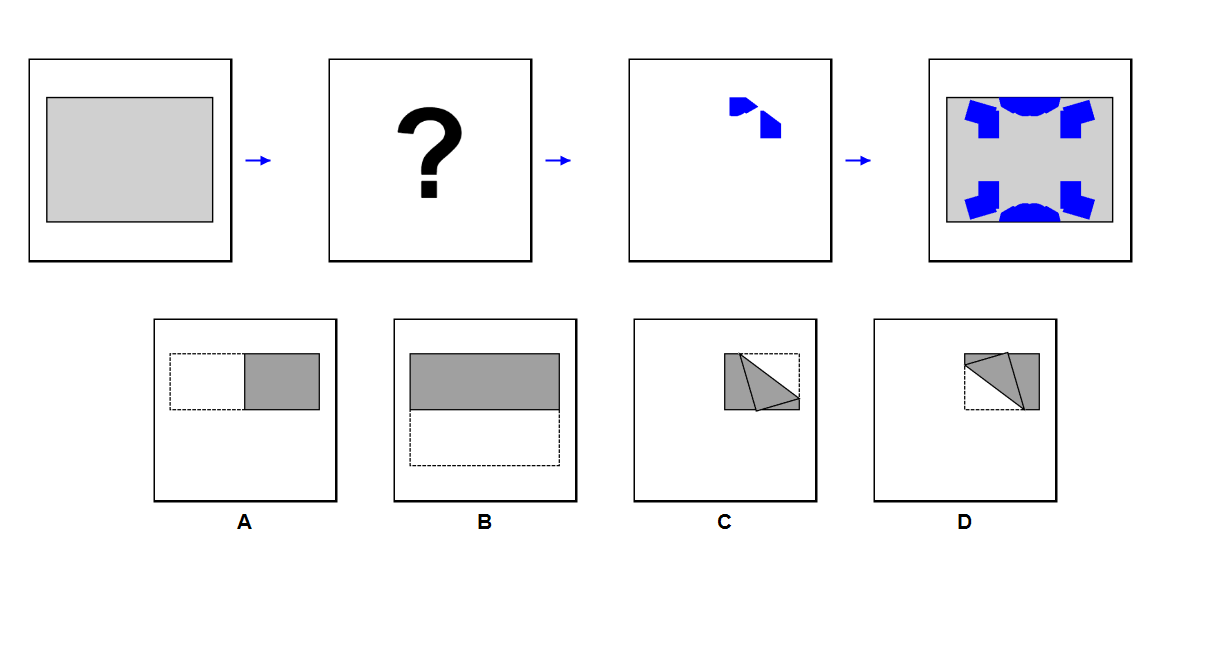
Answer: D